Field crop: maize
Growth stage: 2
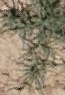
Species: salsola